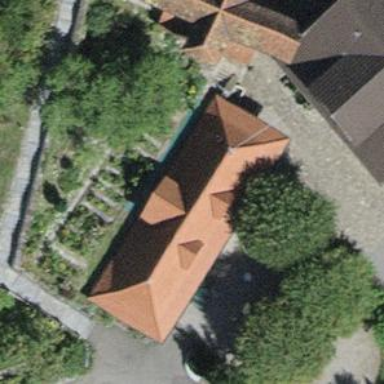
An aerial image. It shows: Restaurant.